Question: How can I check whether my data has been successfully pushed to Firebase?
I want to push my data like the picture

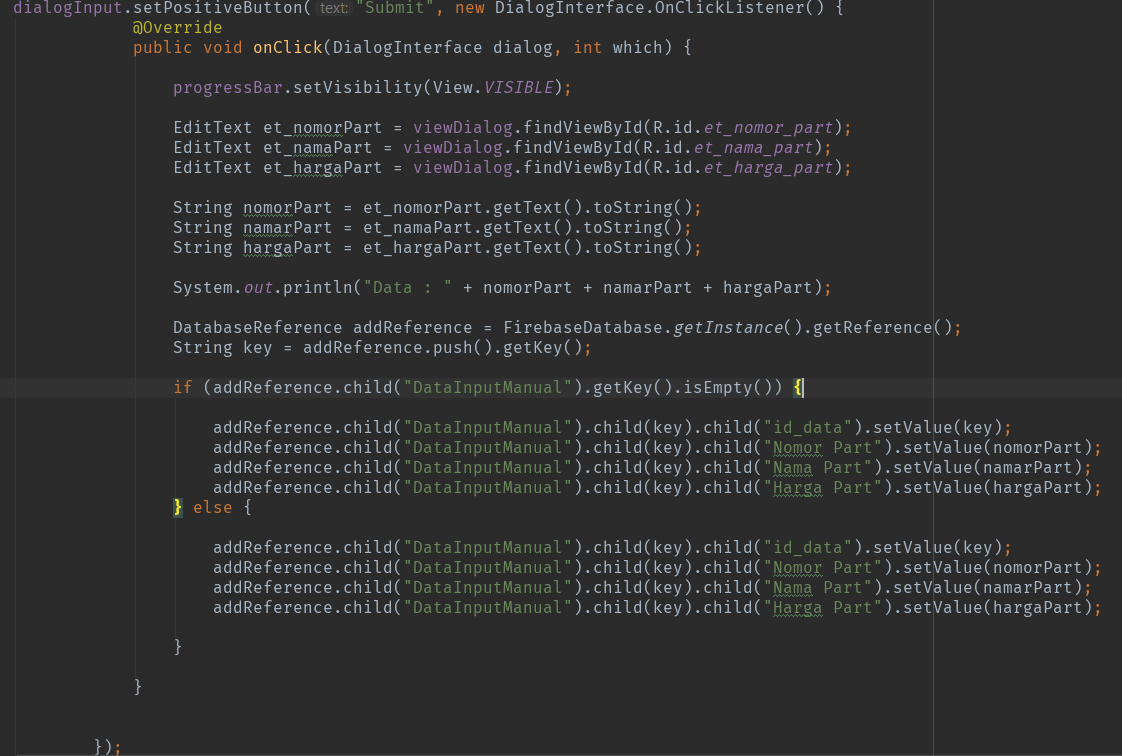
Answer: To know when the write operation is completed or not, you need to use a complete listener. So let's say you want to know when the write operation for your 'id_data' property is completed, please use the followig code:
'''
addReference.child("DataInputManual").child(key).child("id_data").setValue(key)
.addOnCompleteListener(new OnCompleteListener<Void>() {
@Override
public void onComplete(@NonNull Task<Void> task) {
if (task.isSuccessful()) {
//Do what you need to do
} else {
Log.d(TAG, task.getException().getMessage());
}
}
});
'''
You can also use a success listener like this:
'''
addReference.child("DataInputManual").child(key).child("id_data").setValue(key)
.addOnSuccessListener(new OnSuccessListener<Void>() {
@Override
public void onSuccess(Void aVoid) {
//Do what you need to do
}
});
'''